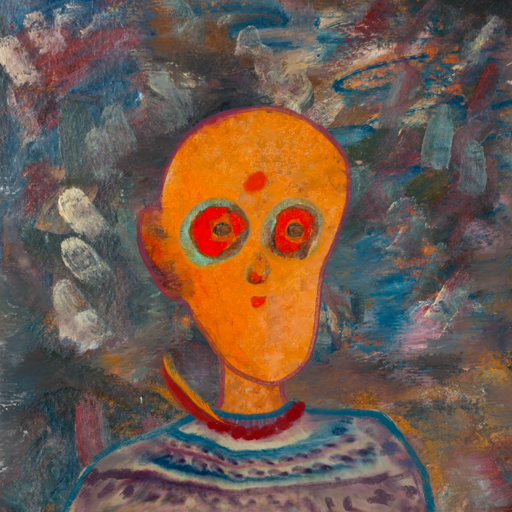
Background: Boggyland, Head And Neck Front: Hypocrite, Face Front: Sisters, Bust: HillGirl, Hair Front: Blank, Head Accessory: Blank, Second Necklace: Blank, Necklace: Pipe, Baby: Blank